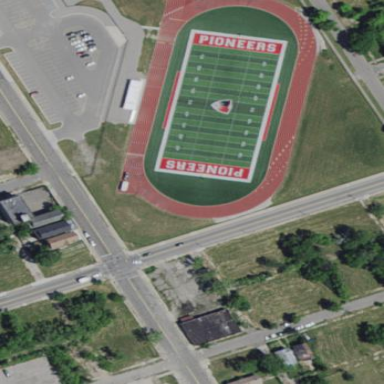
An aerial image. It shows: American football pitch.